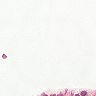
Metastatic tissue present: no